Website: bh-photo
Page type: payment
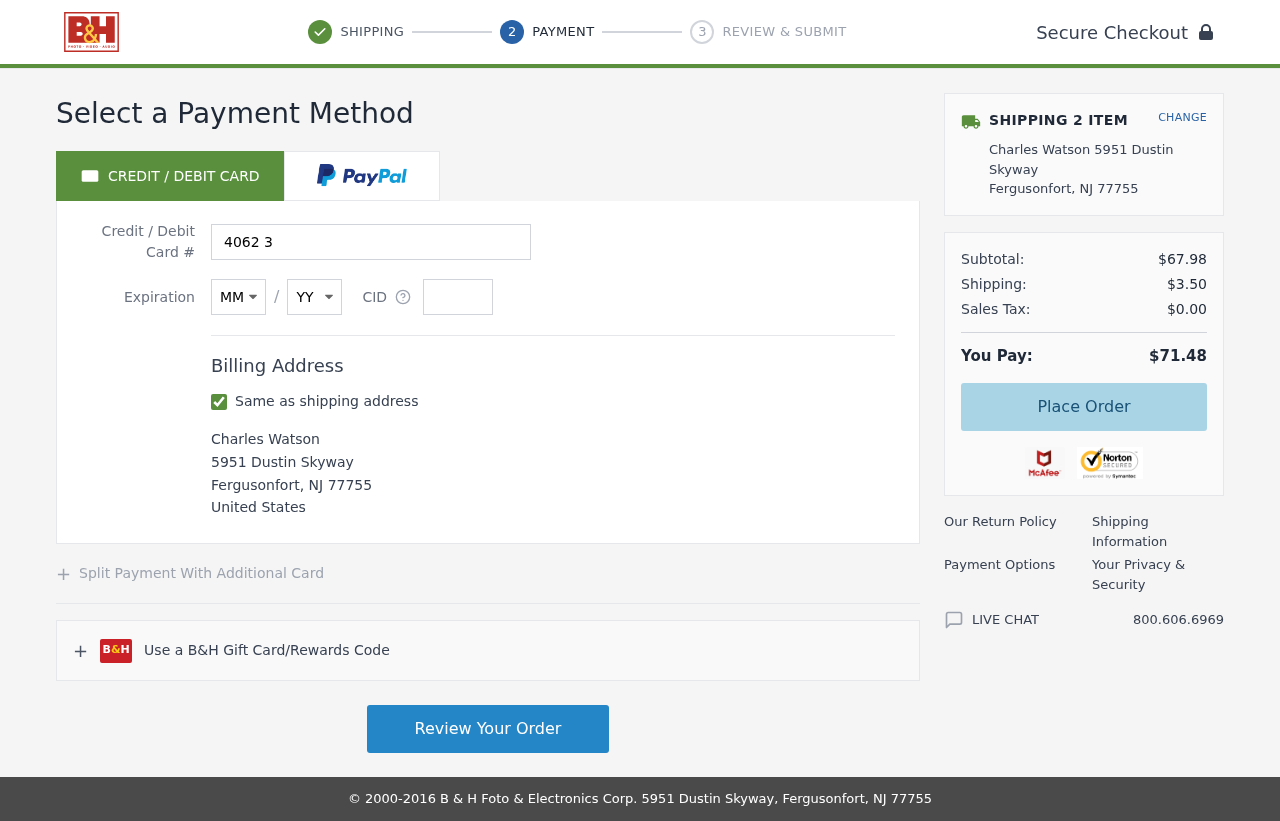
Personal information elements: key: PII_CARD_CVV
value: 111
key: PII_CARD_EXPIRY_MONTH
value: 12
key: PII_CARD_EXPIRY_YEAR
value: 26
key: PII_CARD_NUMBER
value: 4062 3859 0680 5413
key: PII_CITY
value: Fergusonfort
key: PII_COUNTRY
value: United States
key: PII_FULLNAME
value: Charles Watson
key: PII_POSTCODE
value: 77755
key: PII_STATE_ABBR
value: NJ
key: PII_STREET
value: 5951 Dustin Skyway
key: PII_FULLNAME2
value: Charles Watson
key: PII_CITY2
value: Fergusonfort
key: PII_STATE_ABBR2
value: NJ
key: PII_POSTCODE_FULL
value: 77755
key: PII_POSTCODE_NUMERIC
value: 77755
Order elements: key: ORDER_NUM_ITEMS
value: SHIPPING 2 ITEM
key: ORDER_SUBTOTAL
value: $67.98
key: ORDER_SHIPPING_COST
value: $3.50
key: ORDER_TAX
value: $0.00
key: ORDER_TOTAL
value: $71.48